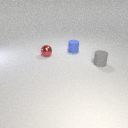
small red metal sphere to the left of small gray rubber cylinder